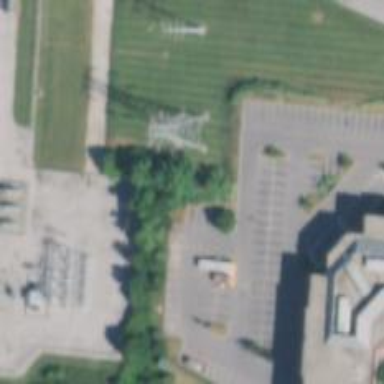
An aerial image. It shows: Lattice structure tower used for power distribution.